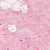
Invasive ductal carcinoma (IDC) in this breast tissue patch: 0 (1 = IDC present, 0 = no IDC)